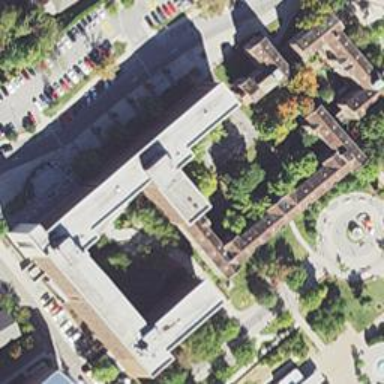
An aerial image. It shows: Dormitory building.